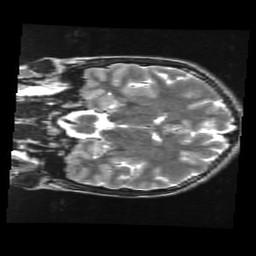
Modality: T2w
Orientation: coronal
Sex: male
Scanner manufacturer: ge
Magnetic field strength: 3 T
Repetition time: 5 s
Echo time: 0.101 s